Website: home-depot
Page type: customer-info-address
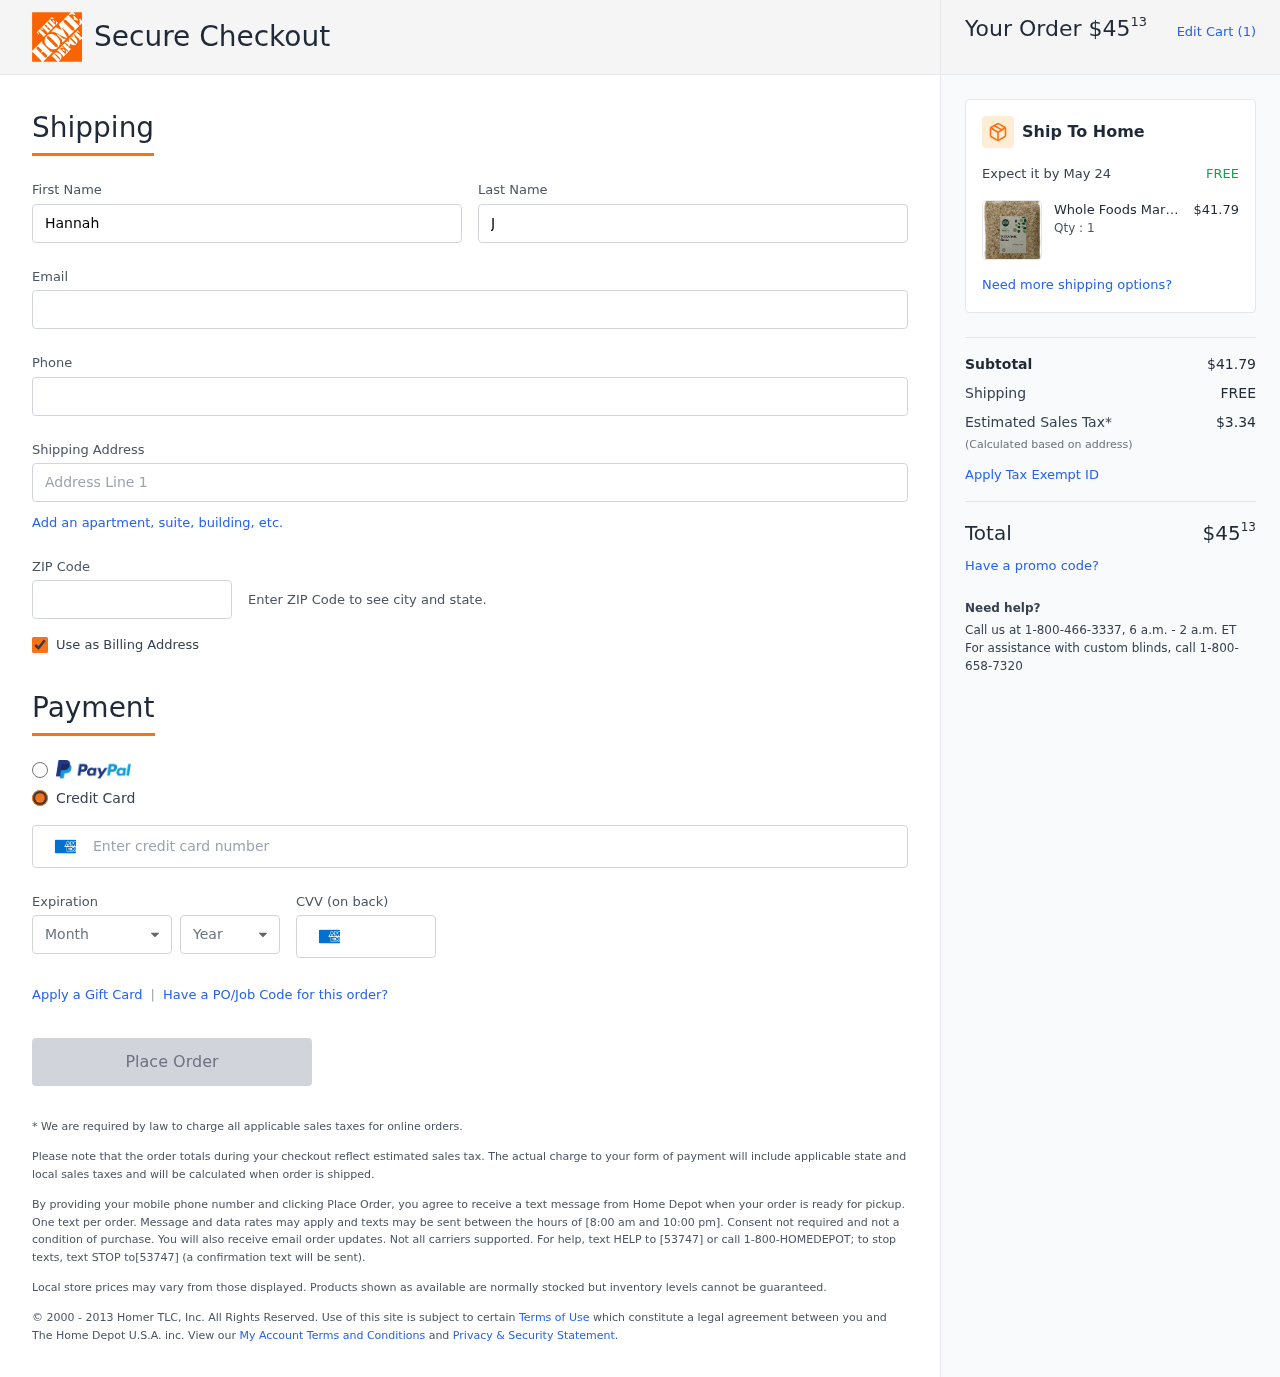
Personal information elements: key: PII_CARD_CVV
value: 7314
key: PII_CARD_EXPIRY_MONTH
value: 02
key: PII_CARD_EXPIRY_YEAR
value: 27
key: PII_CARD_NUMBER
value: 3419 6394 5680 442
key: PII_EMAIL
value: hannah_jenkins@gmail.com
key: PII_FIRSTNAME
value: Hannah
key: PII_LASTNAME
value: Jenkins
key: PII_PHONE
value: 5064155810
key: PII_POSTCODE
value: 03291
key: PII_STREET
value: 1328 Kevin Plaza Apt. 152
Product elements: key: PRODUCT1_BRAND
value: Whole Foods Market
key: PRODUCT1_NAME
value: Whole Foods Market Organic Buckwheat Flakes, 500 g
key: PRODUCT1_PRICE
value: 41.79
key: PRODUCT1_QUANTITY
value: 1
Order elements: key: ORDER_TOTAL
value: $4513
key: ORDER_NUM_ITEMS
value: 1
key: ORDER_DELIVERY_DATE
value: May 24
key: ORDER_SUBTOTAL
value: $41.79
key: ORDER_SHIPPING_COST
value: FREE
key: ORDER_TAX
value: $3.34